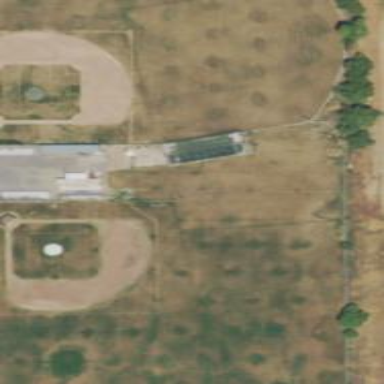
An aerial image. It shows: Baseball pitch for leisure land activities.